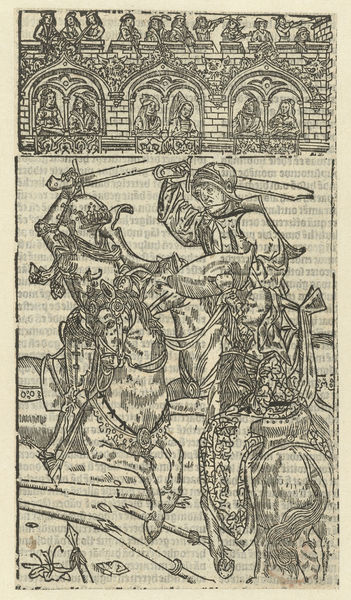
Titel: Gevecht tussen twee ridders te paard
Standort: Amsterdam
Institution: Rijksmuseum
Schlagwörter: kampf, menschen, fenster, gesicht, steine, adel, blatt, pferd, pferde, schweif, zuschauer, mauer, empore, schlacht, lanze, bögen, fugen, buch, druck, schwert, schwerter, säbel, helm, ritter, rüstung, spitzbogen, mittelalter, duell, speer, miniatur, saumzeug, darwin, turnier, puplikum